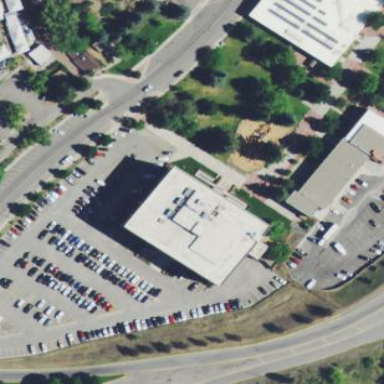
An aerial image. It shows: Public building.